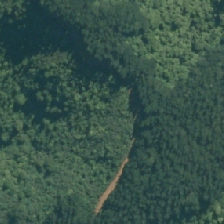
Land cover: manuka_kanuka